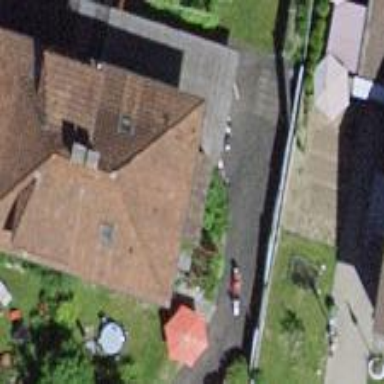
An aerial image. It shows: Semidetached house with hipped roof.